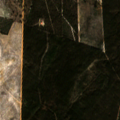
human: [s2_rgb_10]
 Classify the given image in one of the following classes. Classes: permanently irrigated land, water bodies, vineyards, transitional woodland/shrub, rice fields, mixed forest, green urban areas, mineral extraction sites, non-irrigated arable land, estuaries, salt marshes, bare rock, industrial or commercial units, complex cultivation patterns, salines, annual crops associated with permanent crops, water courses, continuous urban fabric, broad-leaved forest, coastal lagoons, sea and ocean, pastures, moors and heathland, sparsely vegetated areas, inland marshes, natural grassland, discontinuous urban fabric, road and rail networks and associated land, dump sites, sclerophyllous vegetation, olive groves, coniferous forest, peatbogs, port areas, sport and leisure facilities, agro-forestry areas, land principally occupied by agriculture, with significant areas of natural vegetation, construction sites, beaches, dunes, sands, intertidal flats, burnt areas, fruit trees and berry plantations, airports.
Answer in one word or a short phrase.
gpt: transitional woodland/shrub